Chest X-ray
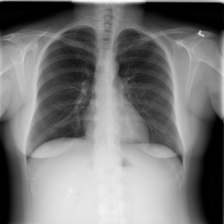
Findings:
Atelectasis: negative
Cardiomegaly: negative
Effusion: negative
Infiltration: positive
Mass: negative
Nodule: negative
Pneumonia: negative
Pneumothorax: negative
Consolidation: negative
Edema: negative
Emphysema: negative
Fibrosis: negative
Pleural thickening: negative
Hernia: negative